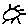
Label: sun